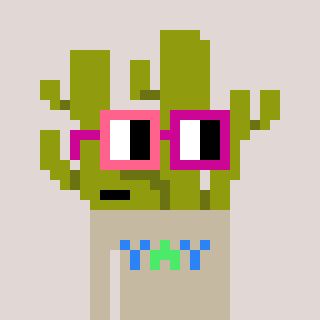
a pixel art character with square pink and red glasses, a cactus-shaped head and a bege-colored body on a warm background